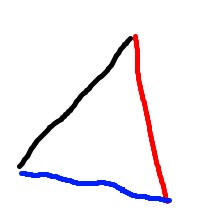
Shape: triangle